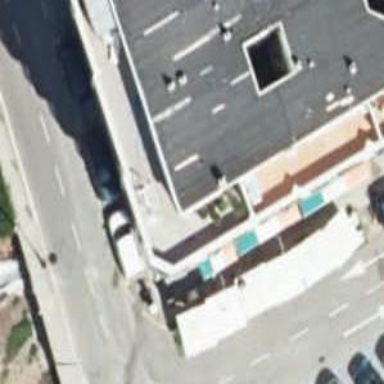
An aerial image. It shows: Restaurant.